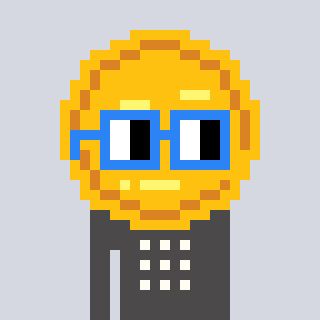
a pixel art character with square blue glasses, a medal-shaped head and a grayscale-colored body on a cool background